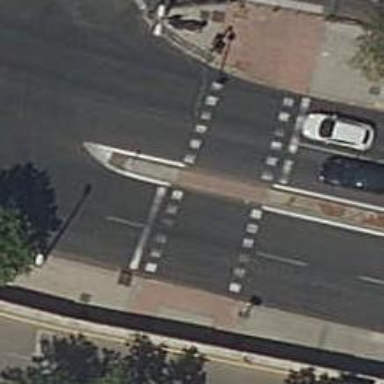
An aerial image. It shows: Crossing with traffic signals.